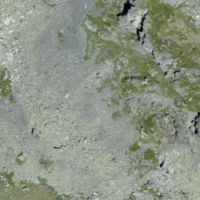
EUNIS habitat code: 31
Species observed at this site:
Arnica montana
Gentianella campestris